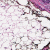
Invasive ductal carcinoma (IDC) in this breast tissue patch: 0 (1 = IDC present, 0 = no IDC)